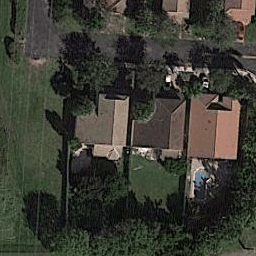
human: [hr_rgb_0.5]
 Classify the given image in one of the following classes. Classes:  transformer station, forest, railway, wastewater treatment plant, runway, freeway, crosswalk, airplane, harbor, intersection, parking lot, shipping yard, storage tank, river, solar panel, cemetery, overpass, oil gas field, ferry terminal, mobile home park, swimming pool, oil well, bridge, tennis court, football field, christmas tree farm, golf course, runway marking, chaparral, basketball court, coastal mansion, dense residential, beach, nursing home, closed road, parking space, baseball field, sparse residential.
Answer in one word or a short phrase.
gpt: sparse residential